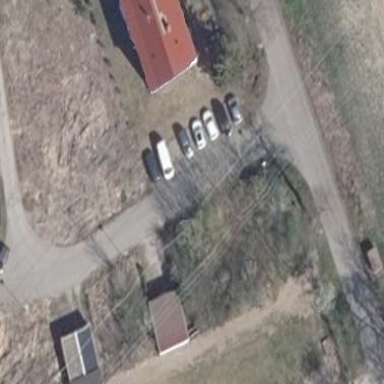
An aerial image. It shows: Street-side parking area.